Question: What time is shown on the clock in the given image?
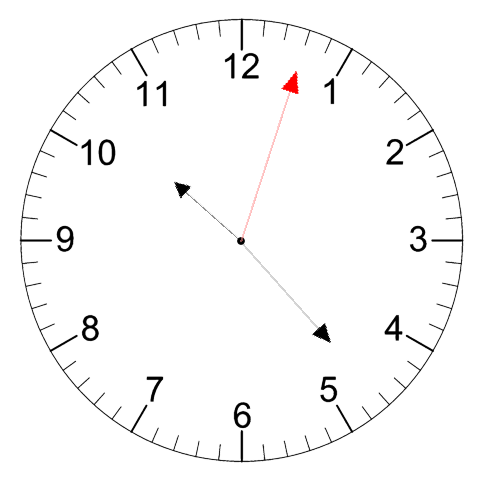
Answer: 10:23:03